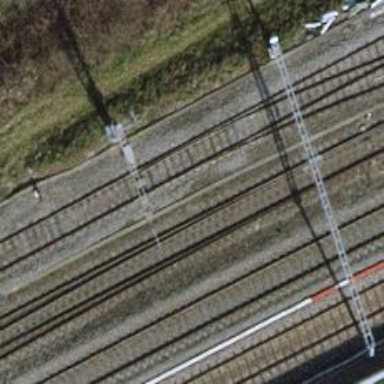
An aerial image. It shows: Railway switch.